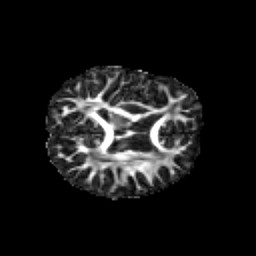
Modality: FA
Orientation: axial
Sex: male
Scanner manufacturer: siemens
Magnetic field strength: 3 T
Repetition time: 5 s
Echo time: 0.071 s